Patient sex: M
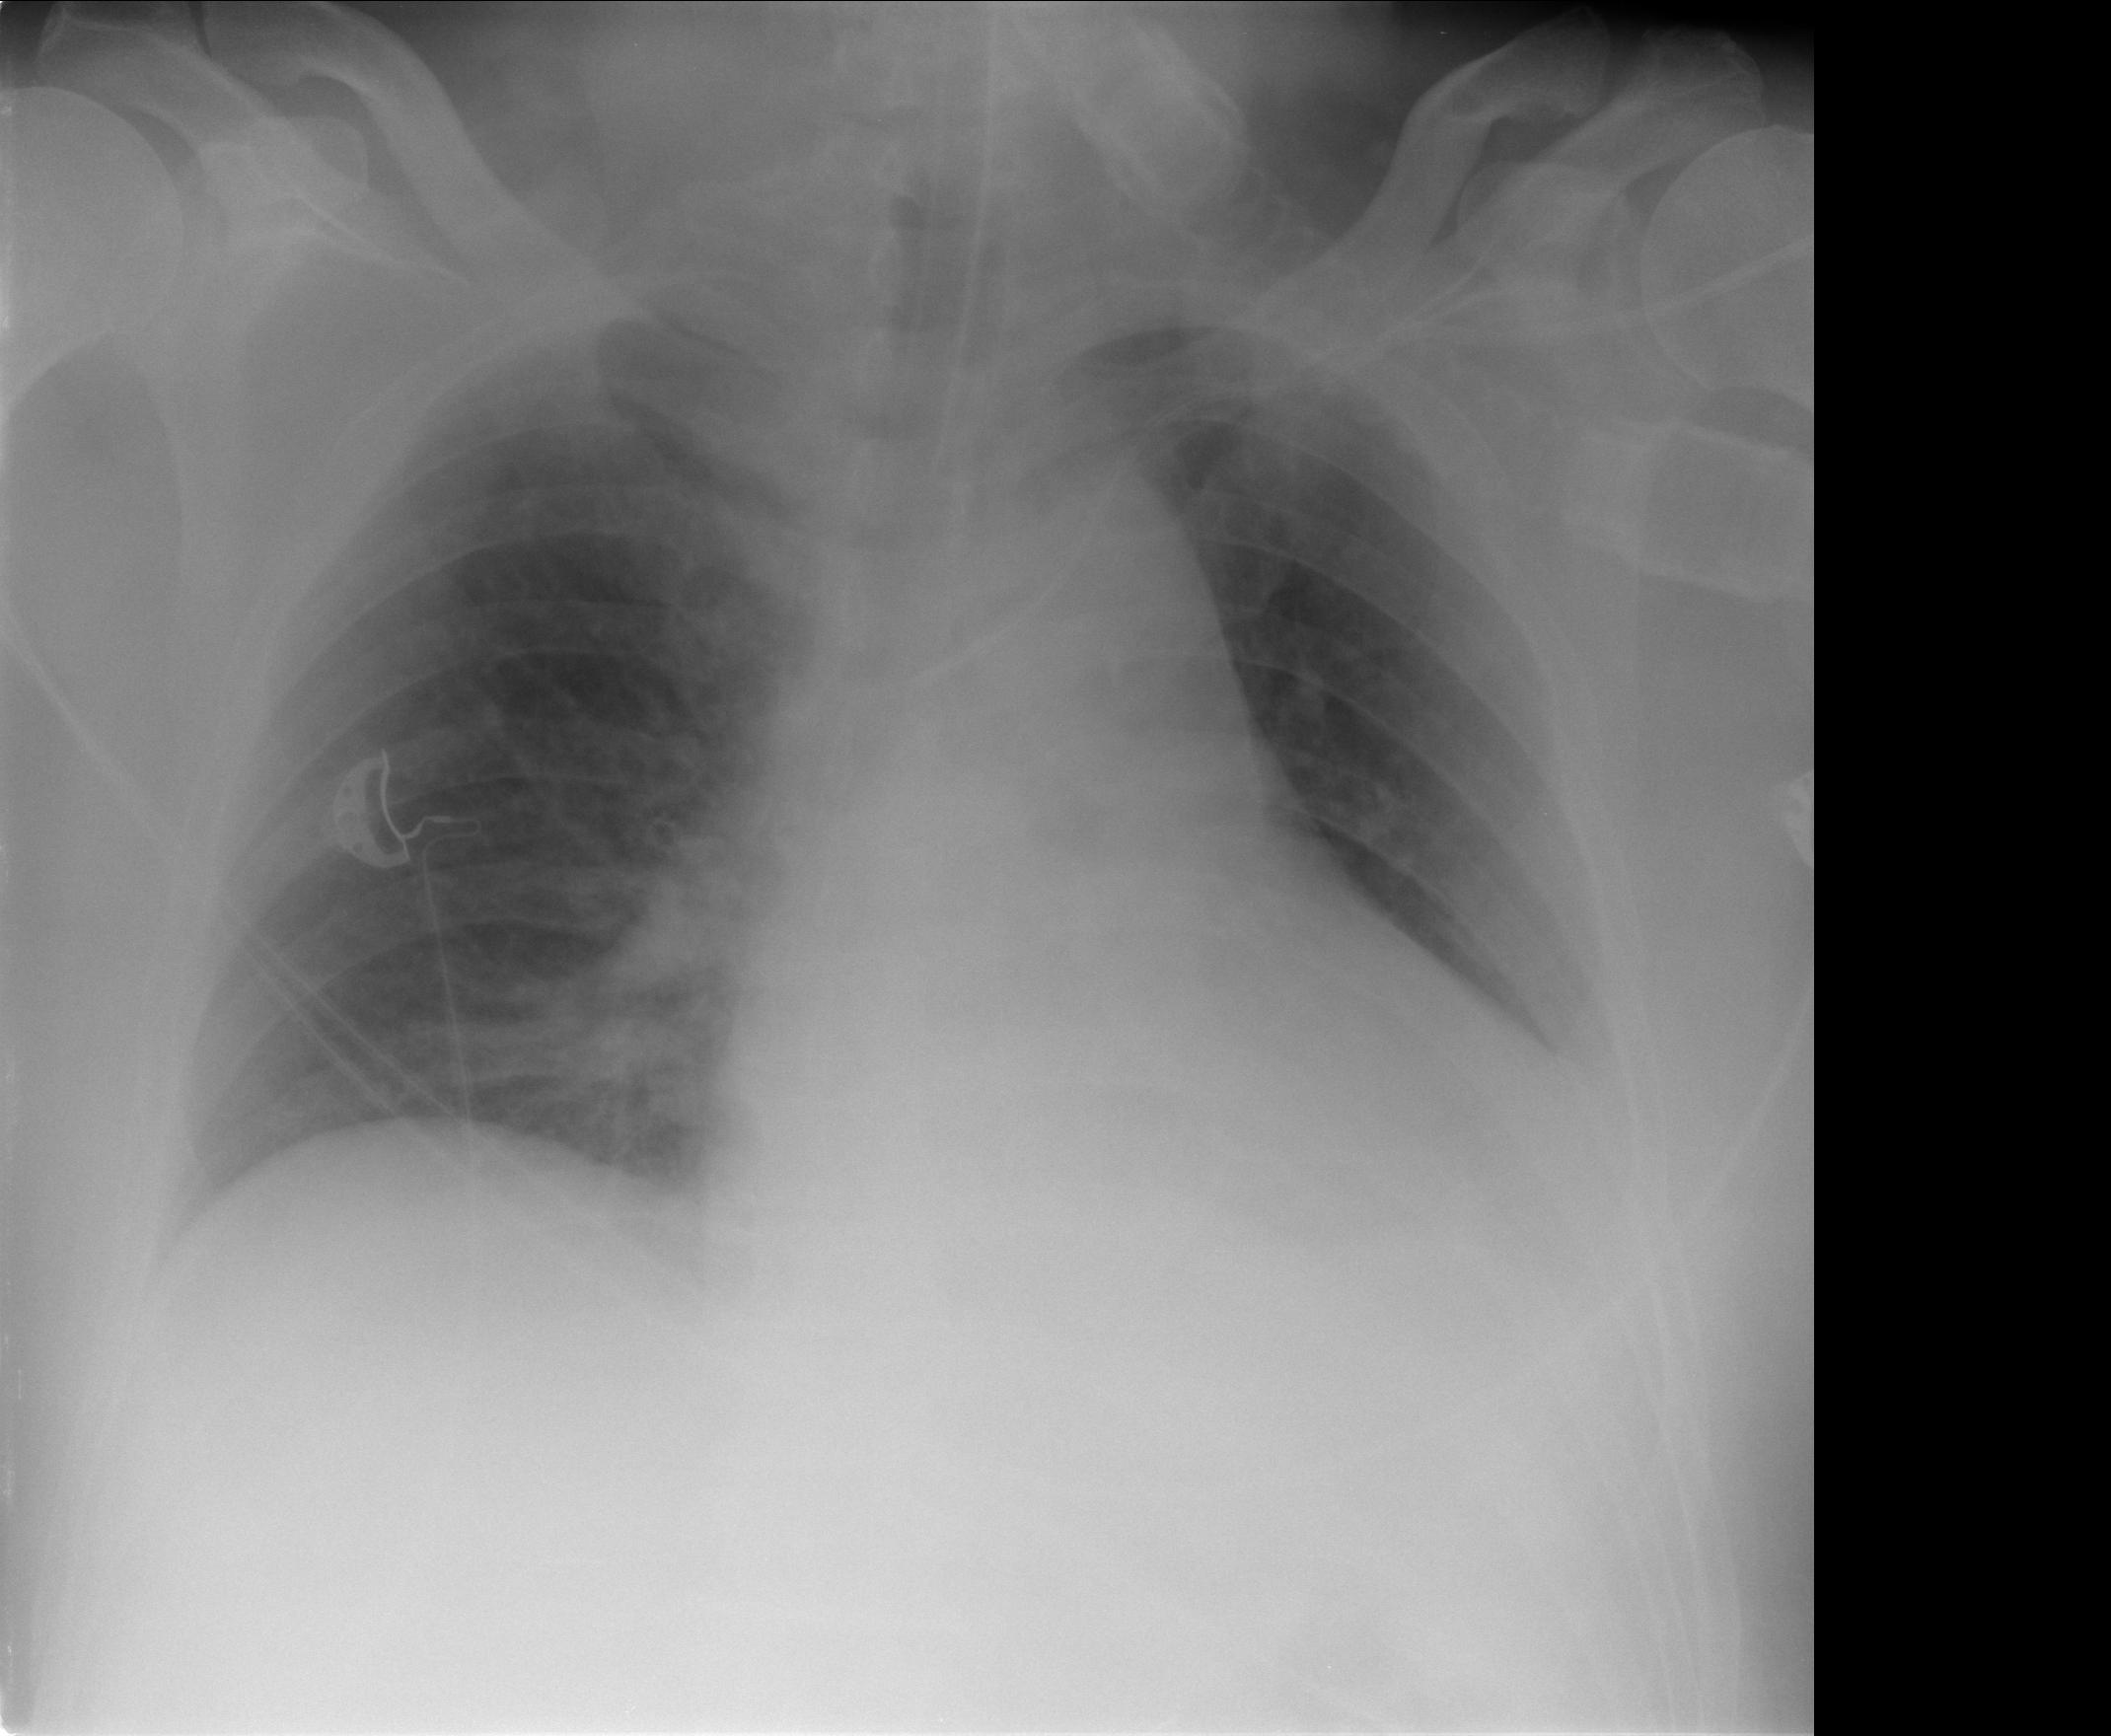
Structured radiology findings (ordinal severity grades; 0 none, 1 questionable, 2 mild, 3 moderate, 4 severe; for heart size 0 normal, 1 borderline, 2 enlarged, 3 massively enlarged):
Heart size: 2
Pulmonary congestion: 0
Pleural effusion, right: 0
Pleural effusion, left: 2
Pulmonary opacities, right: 0
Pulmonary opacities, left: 0
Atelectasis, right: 0
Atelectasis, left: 2